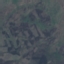
Label: HerbaceousVegetation